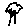
Label: tree